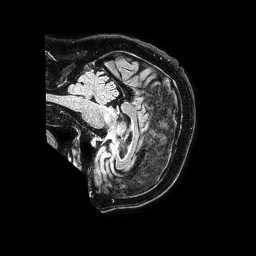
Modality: FLAIR
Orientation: sagittal
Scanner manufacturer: philips
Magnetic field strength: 1.5 T
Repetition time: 4.8 s
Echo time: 0.3 s